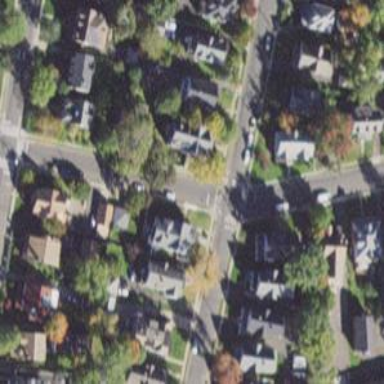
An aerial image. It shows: Neighbourhood with historic district.